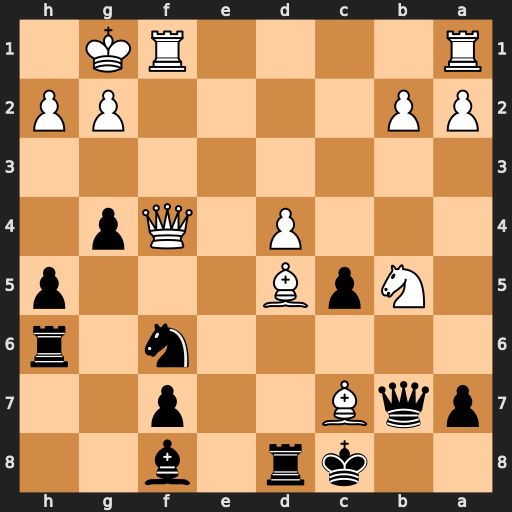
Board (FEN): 2kr1b2/pqB2p2/5n1r/1NpB3p/3P1Qp1/8/PP4PP/R4RK1
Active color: b
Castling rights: -
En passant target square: -
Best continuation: Nxd5 Qf5+ Rd7